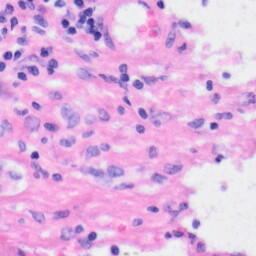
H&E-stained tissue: Liver